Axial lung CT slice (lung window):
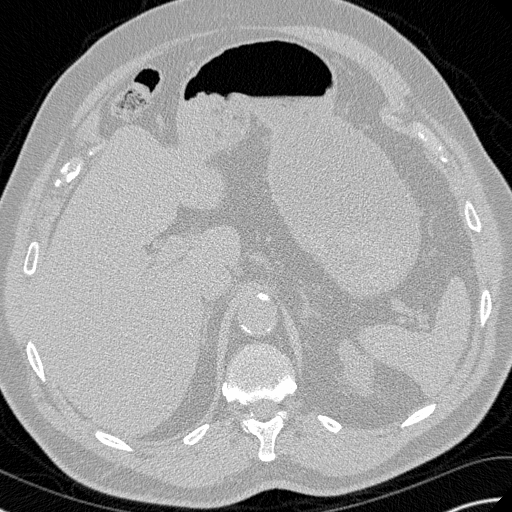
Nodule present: no